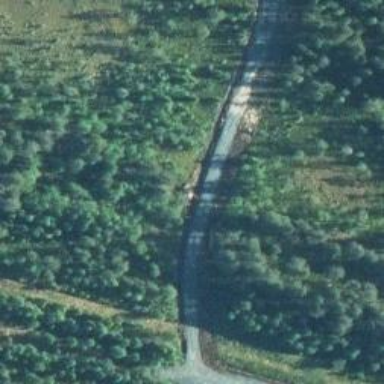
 with grooming for both styles. Watch out for the precipice along the path."